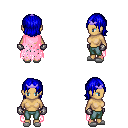
a pixel art fantasy rpg character, female body template, human, tanned skin, pink tattered cape, teal pants, blue long bangs hairstyle, purple tiara, metal gloves, white slippers, four views (front, back, left, right), 2x2 character sprite sheet, small pixel art, hard edges, no anti-aliasing